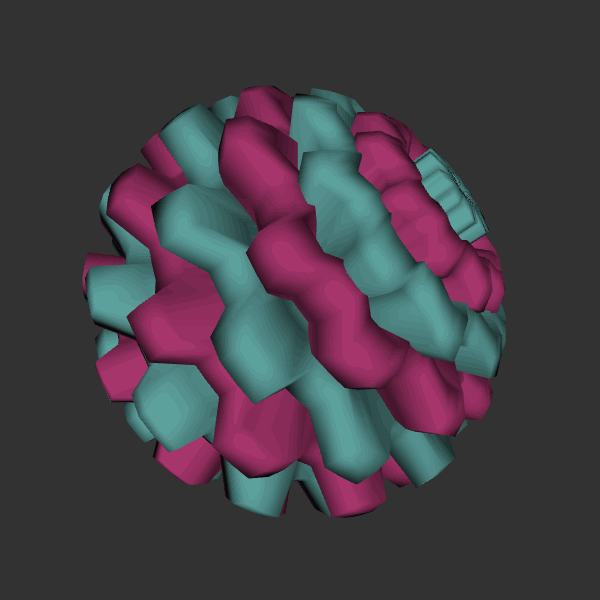
Background: dark